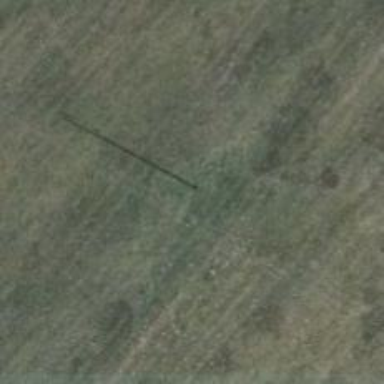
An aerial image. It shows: Power pole.